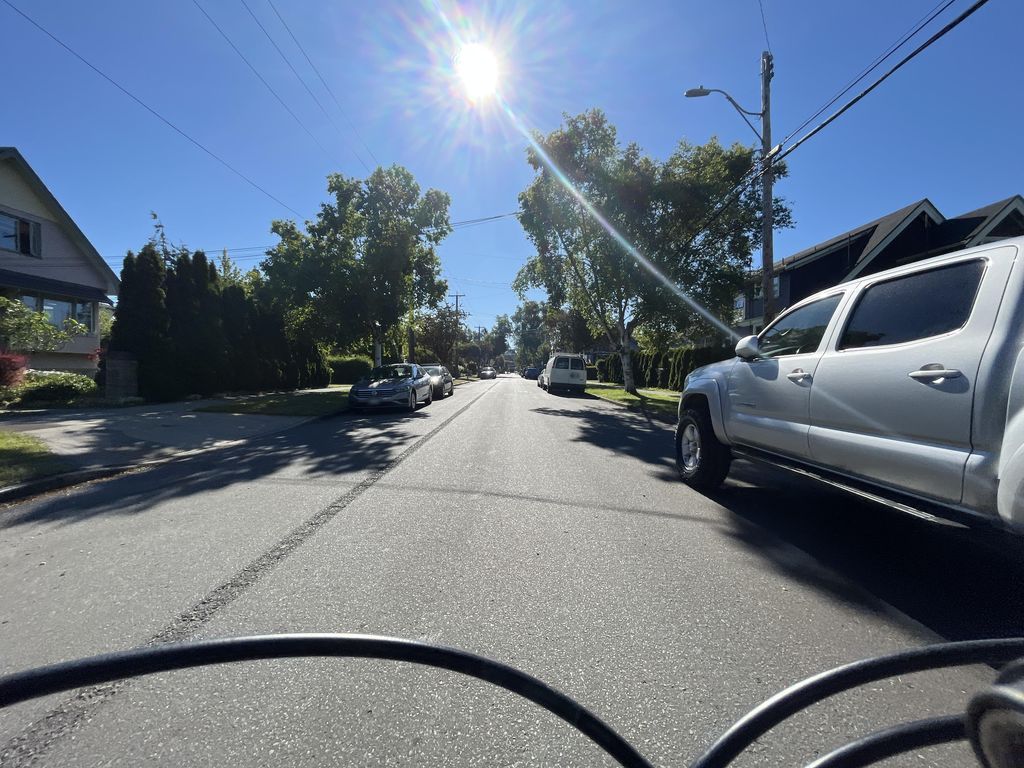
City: victoria